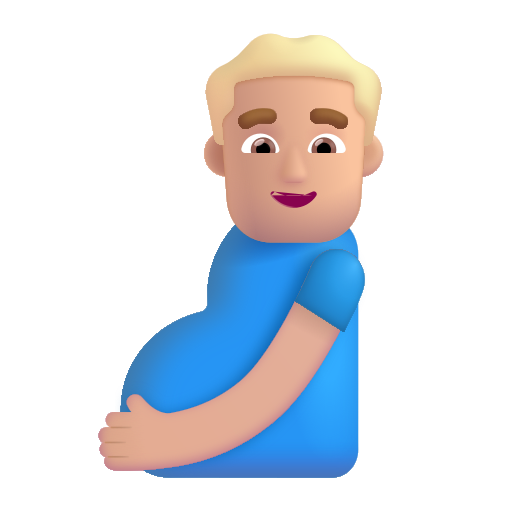
pregnant man color  light